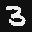
Label: 3